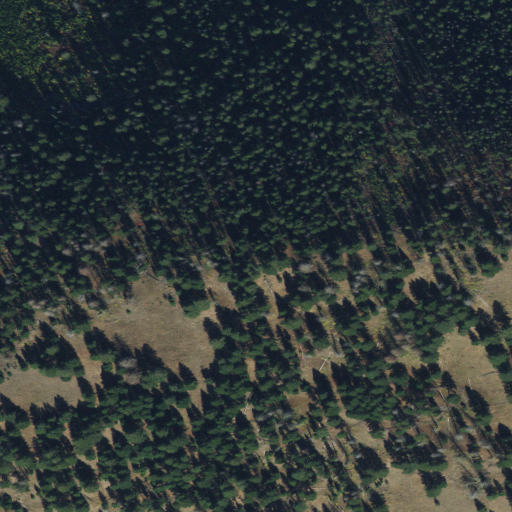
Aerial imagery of mountain in Idaho named Mule Creek Point containing evergreen forest and shrub